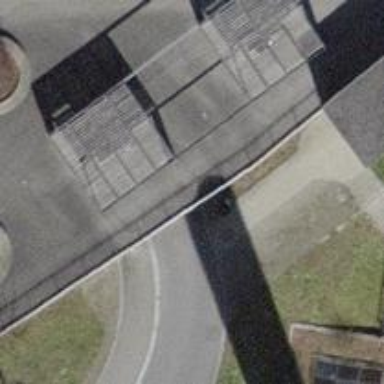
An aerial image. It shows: Parking entrance.